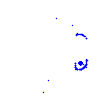
Particle: electron